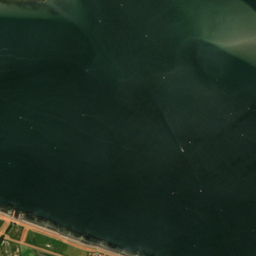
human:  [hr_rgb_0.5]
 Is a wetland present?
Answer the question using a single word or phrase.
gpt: yes

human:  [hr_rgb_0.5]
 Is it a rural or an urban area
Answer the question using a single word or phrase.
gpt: rural

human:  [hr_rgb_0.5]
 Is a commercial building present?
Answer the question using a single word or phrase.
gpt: yes

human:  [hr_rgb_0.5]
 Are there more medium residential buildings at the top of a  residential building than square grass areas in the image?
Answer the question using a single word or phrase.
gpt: no

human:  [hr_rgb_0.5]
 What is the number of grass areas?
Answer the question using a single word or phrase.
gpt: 11

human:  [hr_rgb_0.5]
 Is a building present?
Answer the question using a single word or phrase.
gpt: yes

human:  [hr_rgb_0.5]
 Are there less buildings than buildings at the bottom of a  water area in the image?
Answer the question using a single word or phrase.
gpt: no

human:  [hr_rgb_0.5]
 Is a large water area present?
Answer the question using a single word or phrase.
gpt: yes

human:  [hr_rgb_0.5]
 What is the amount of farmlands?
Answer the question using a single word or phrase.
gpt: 4

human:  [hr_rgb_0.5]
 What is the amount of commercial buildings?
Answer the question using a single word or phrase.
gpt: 1

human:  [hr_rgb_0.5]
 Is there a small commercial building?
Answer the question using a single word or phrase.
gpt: yes

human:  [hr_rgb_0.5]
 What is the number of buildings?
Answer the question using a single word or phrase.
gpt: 17

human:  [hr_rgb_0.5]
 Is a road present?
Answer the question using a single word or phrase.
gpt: yes

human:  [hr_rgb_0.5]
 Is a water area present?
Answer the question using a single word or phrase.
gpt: yes

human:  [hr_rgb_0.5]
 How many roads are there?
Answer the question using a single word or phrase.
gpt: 22

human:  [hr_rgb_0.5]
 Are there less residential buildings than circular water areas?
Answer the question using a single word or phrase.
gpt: no

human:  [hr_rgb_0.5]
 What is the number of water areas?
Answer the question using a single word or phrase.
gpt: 8

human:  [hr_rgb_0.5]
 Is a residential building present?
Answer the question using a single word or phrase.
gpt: yes

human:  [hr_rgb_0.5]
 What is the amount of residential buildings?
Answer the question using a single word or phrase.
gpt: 15

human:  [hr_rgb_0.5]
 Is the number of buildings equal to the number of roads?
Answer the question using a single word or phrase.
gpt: no

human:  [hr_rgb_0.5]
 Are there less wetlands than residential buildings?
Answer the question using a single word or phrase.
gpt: yes

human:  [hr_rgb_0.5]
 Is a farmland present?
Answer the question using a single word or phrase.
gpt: yes

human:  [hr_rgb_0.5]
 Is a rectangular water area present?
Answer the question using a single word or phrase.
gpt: yes

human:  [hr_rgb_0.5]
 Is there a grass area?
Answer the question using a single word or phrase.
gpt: yes

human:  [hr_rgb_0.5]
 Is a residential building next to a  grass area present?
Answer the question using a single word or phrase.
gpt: yes

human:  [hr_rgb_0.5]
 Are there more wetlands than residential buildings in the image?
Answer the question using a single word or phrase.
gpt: no

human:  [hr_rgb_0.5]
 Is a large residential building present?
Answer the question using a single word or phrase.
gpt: no

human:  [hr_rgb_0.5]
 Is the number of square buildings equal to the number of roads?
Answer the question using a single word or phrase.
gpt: no

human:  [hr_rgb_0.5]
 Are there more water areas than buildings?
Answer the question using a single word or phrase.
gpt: no

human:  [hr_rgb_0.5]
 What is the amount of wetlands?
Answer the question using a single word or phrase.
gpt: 12

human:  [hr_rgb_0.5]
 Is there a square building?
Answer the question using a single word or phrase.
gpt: no

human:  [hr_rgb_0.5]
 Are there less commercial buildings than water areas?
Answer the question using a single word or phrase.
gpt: yes

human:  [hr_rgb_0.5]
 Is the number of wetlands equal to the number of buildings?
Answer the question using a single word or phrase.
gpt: no

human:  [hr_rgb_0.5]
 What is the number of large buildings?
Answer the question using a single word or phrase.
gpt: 0

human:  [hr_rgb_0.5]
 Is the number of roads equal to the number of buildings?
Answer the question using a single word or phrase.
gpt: no

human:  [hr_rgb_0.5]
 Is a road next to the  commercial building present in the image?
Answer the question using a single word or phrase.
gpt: yes

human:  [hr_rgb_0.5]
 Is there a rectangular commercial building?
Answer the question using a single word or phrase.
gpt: yes

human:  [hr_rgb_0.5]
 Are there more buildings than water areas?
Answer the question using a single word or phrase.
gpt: yes

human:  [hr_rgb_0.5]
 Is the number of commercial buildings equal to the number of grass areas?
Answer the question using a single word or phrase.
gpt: no

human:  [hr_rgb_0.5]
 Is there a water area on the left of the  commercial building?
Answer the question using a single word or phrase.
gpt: yes

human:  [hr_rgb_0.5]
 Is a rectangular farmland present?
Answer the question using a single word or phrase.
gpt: no

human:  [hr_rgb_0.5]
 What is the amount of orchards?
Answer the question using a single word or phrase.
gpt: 1

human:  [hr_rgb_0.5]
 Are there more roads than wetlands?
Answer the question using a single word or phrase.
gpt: yes

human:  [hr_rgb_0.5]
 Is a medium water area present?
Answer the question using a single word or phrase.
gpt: yes

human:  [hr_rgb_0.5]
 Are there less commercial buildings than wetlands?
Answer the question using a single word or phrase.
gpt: yes

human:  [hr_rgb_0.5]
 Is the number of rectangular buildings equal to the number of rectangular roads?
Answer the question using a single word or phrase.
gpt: no

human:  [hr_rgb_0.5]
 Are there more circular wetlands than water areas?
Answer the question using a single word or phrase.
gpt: no

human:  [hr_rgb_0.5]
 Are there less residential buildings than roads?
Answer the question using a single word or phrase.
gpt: yes

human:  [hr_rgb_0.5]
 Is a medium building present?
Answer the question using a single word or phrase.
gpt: no

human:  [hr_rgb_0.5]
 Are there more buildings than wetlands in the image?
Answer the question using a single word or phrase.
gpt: yes

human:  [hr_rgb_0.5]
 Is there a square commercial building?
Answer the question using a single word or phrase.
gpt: no

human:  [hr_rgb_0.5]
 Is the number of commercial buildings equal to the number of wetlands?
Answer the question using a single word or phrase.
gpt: no

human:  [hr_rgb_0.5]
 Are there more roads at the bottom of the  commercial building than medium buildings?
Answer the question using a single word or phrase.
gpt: yes

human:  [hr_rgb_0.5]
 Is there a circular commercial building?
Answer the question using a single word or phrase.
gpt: no

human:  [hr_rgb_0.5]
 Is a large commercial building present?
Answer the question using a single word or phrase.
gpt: no

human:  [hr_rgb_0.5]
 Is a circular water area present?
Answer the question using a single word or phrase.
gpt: no

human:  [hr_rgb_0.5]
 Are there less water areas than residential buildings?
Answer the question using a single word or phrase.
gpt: yes

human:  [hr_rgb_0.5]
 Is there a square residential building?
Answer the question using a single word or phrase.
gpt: no

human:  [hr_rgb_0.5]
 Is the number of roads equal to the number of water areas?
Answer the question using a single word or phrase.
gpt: no

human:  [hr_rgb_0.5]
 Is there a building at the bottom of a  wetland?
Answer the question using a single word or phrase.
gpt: yes

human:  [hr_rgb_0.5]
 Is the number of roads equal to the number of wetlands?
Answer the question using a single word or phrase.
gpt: no

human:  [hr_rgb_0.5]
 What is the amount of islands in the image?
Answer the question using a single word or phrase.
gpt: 1

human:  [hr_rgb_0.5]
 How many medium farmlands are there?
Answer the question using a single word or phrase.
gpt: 0

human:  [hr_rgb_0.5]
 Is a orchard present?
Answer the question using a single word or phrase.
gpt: yes